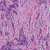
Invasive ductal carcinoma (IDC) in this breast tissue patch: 1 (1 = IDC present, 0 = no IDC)